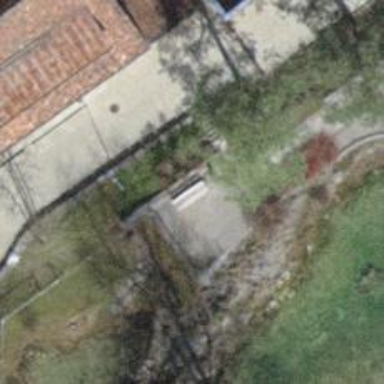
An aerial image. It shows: Bench for seating.